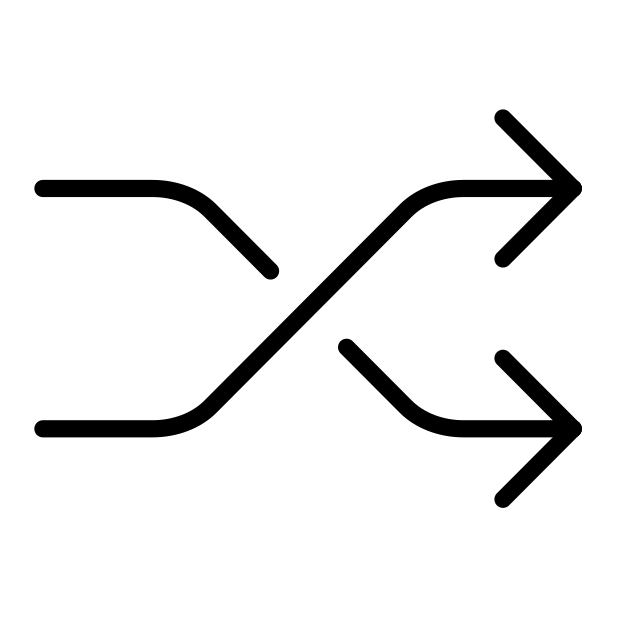
shuffle tracks button